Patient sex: M
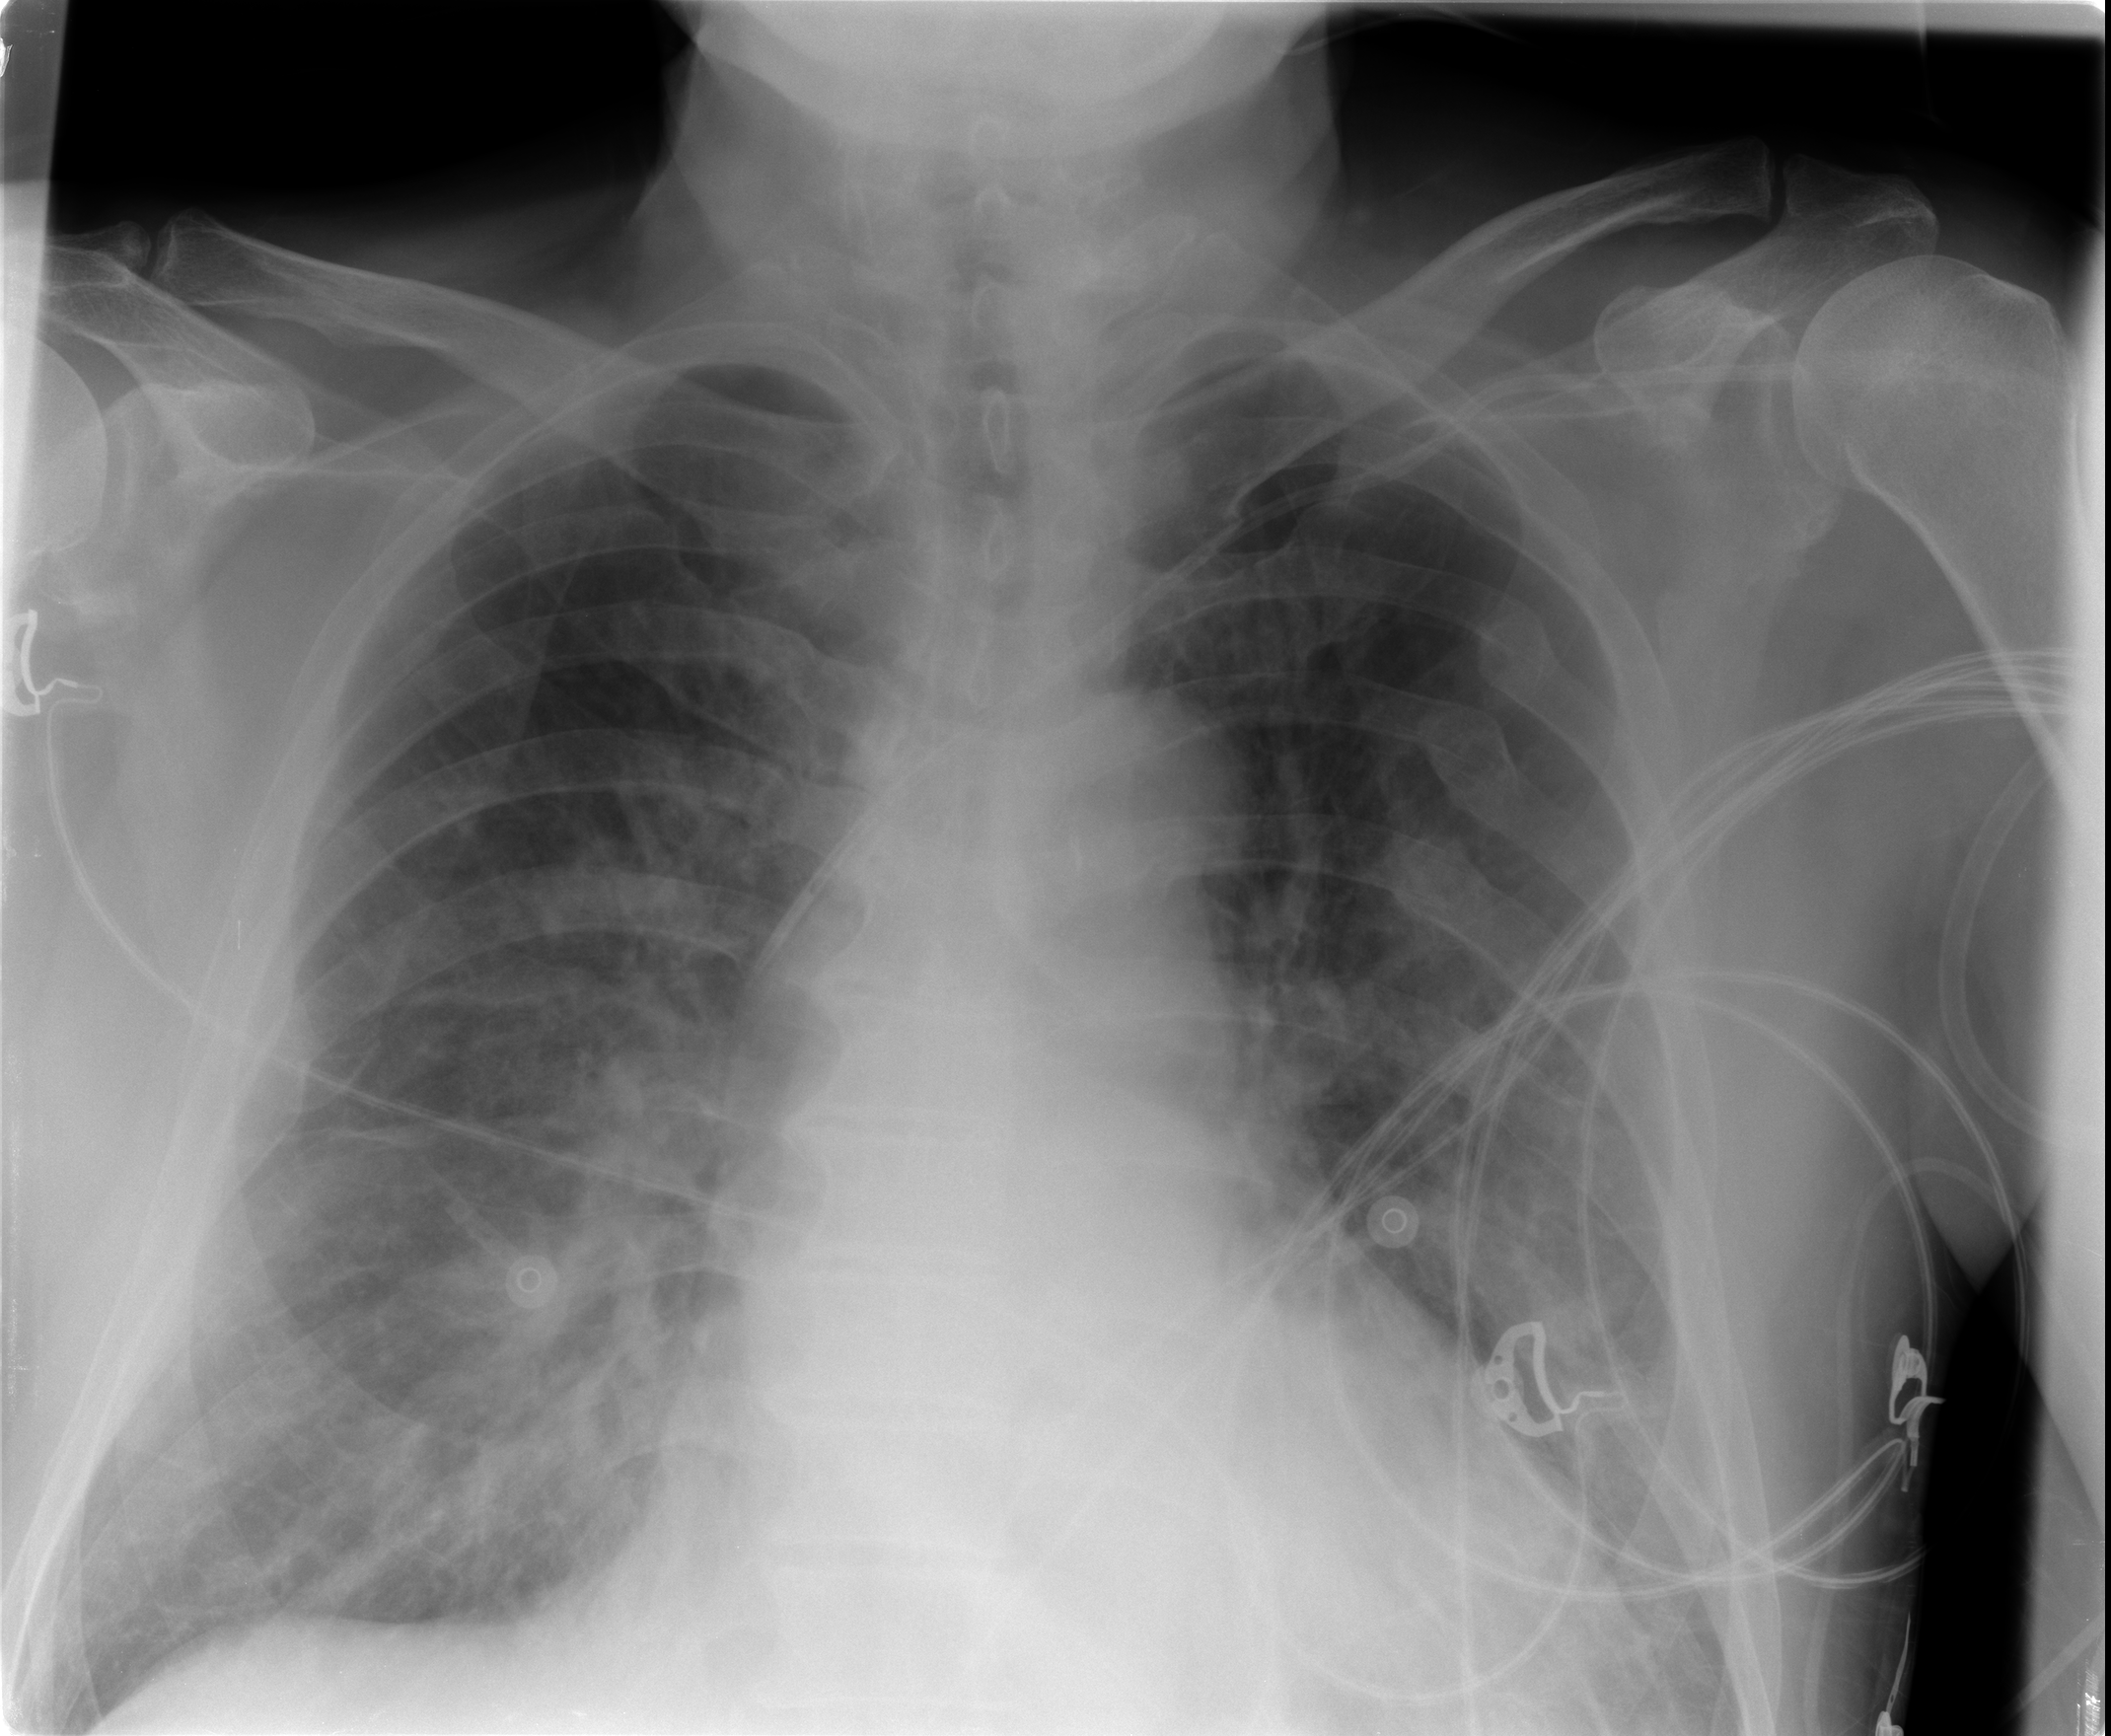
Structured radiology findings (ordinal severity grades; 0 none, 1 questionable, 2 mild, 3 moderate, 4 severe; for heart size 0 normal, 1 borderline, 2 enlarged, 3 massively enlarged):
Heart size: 0
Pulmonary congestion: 2
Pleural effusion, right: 0
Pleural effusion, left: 1
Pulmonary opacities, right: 0
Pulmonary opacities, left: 0
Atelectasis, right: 2
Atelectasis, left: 2